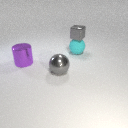
large cyan rubber sphere below small gray metal cube